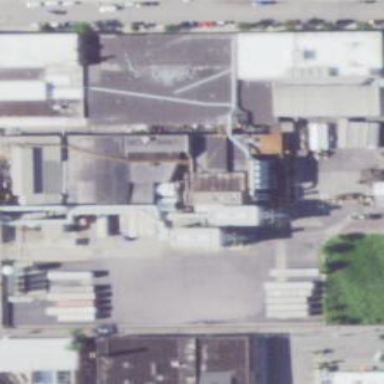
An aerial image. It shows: Industrial area used for foundry.